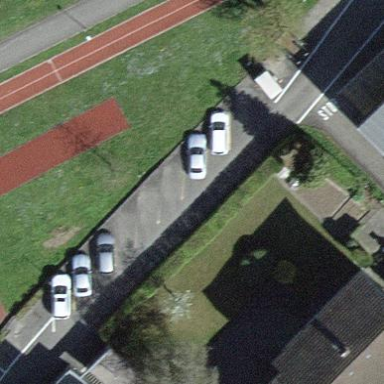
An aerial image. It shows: Diagonal street side parking with asphalt surface.